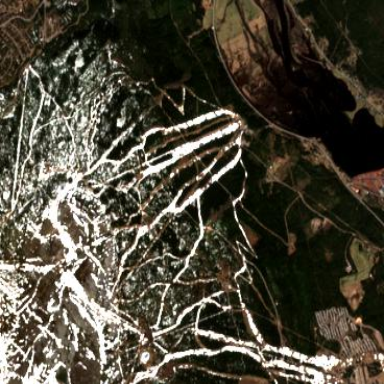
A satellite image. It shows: Recreation ground designated for skiing.